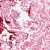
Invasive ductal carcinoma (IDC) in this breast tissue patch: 0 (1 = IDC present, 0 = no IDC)